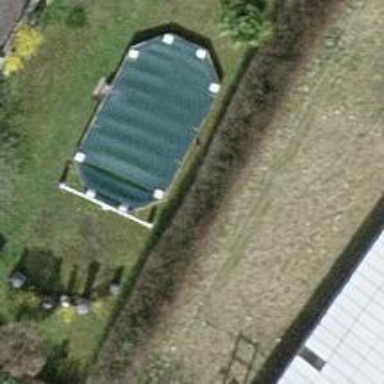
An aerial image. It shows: Swimming pool located in leisure land.